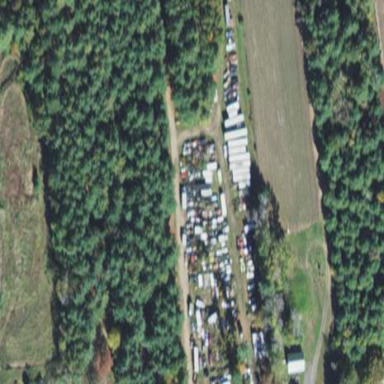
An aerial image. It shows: Scrap yard located in industrial area.